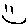
Label: smiley face